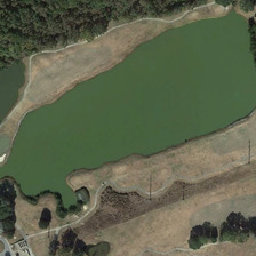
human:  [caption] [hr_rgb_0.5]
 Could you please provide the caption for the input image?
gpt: There is a thick forest near the pond.

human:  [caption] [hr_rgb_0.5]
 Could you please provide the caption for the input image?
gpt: a piece of land to the pond is divided into two parts .

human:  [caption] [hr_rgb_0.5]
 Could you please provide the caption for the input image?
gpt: a piece of land to the pond is divided into two parts .

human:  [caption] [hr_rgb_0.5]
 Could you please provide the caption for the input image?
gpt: next to the pond is a dense forest a.

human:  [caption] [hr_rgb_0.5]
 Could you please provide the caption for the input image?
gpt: Next to the pond is a thick forest.